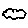
Label: cloud